Aerial crown-view tile of a tropical tree (Barro Colorado Island, Panama), acquired 20240716:
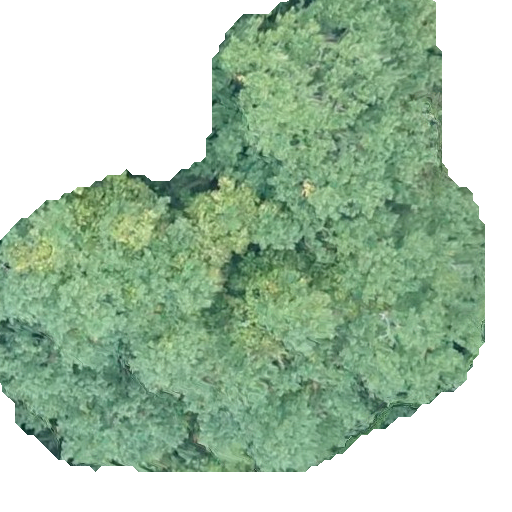
Species: Hieronyma alchorneoides
GBIF accepted scientific name: Hieronyma alchorneoides
Crown area: 269.033 m²